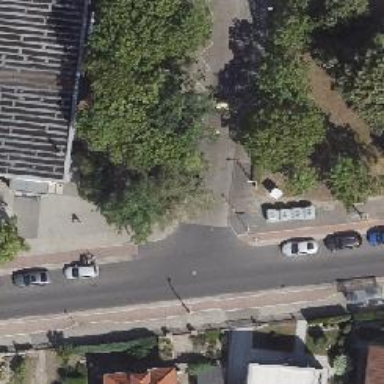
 with vehicles parked on the street itself."